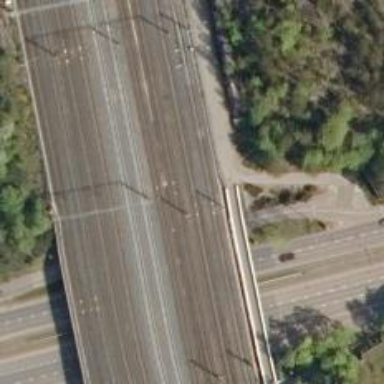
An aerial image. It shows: Bridge with continuous railway tracks that are electrified through contact line.